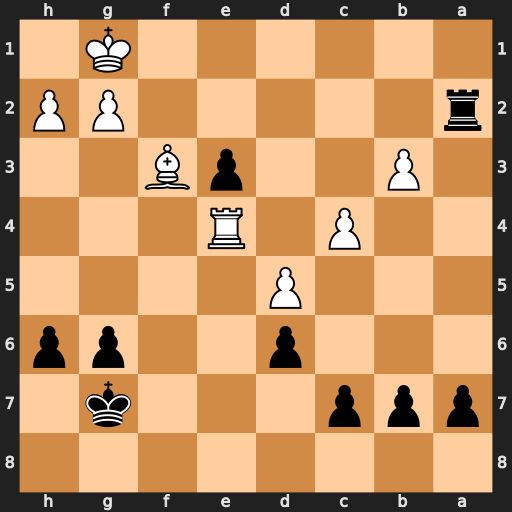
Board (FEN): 8/ppp3k1/3p2pp/3P4/2P1R3/1P2pB2/r5PP/6K1
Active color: b
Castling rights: -
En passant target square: -
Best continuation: Ra1+ Bd1 Rxd1#